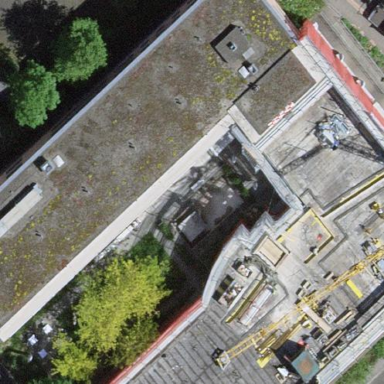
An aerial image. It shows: Nursing home building with flat roof.